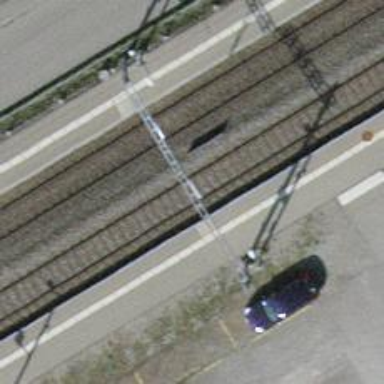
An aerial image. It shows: Solitary milestone along the railway.